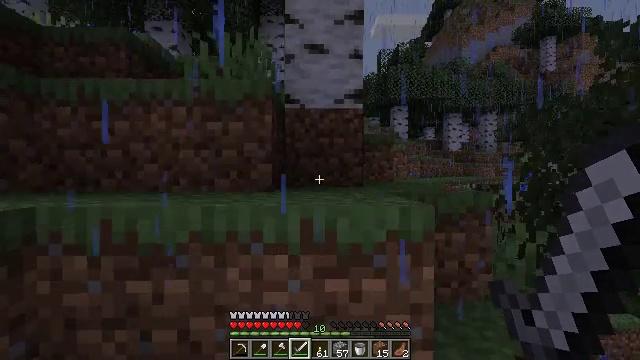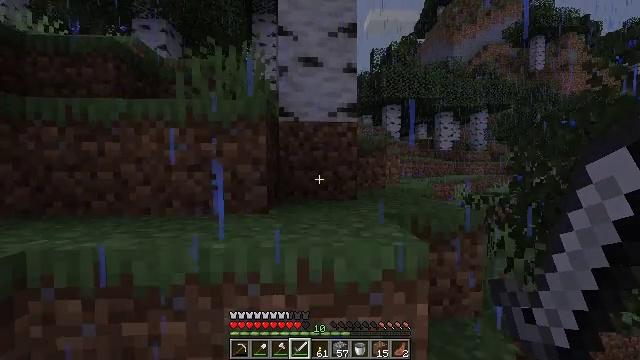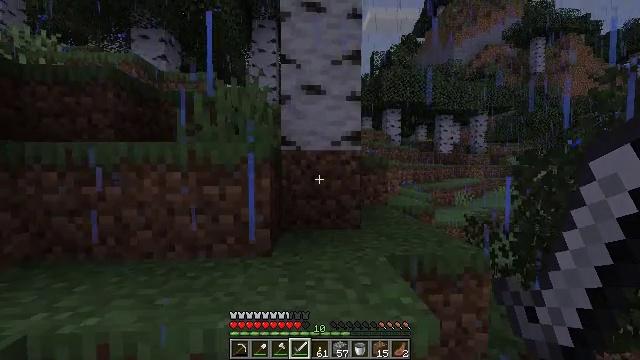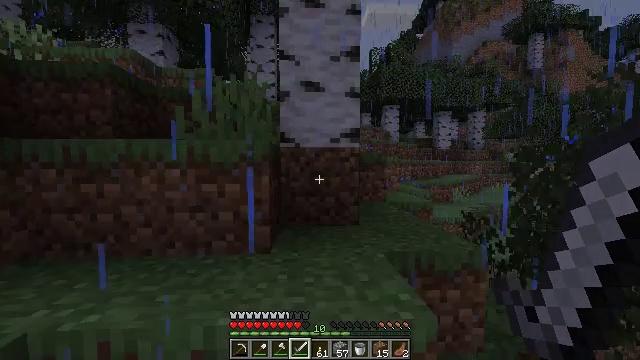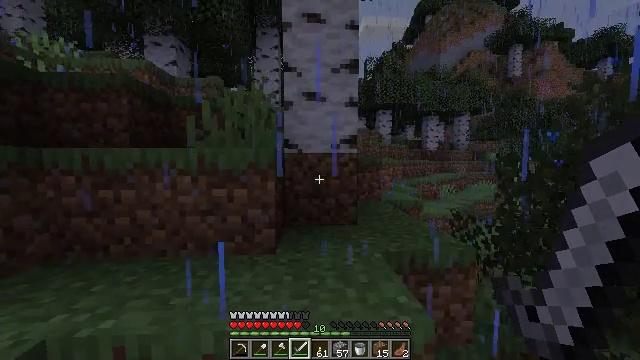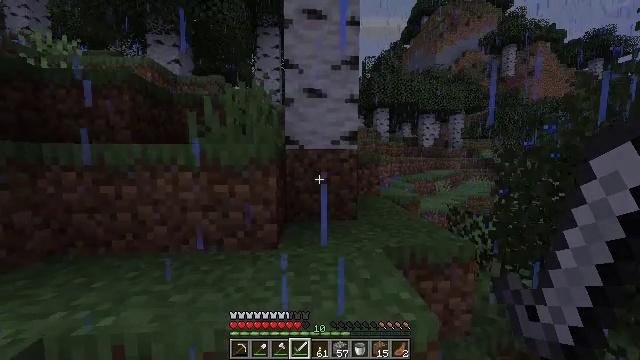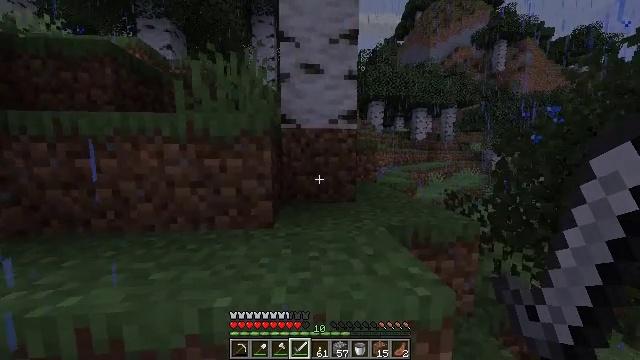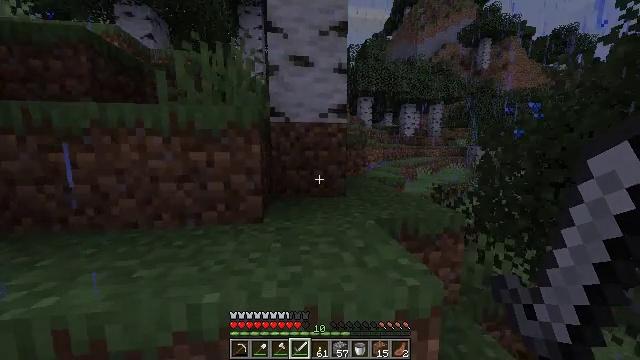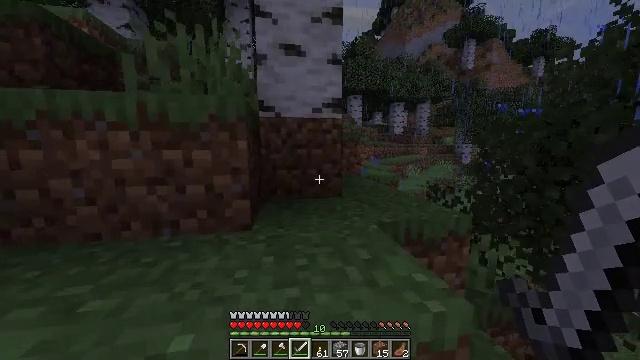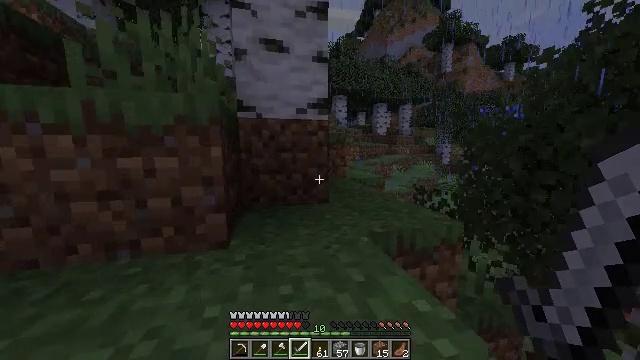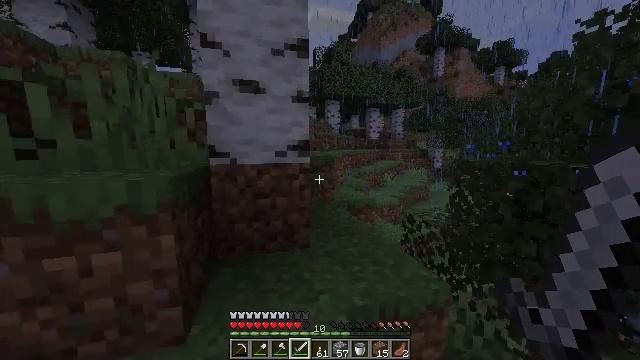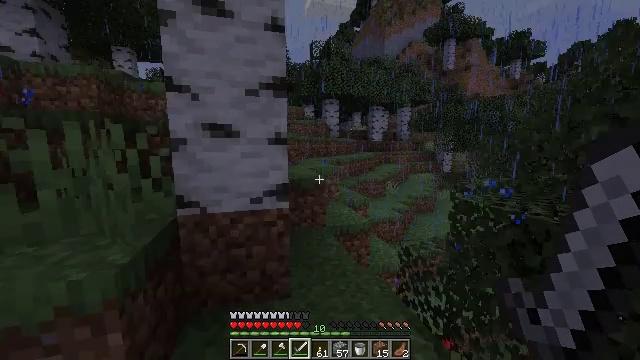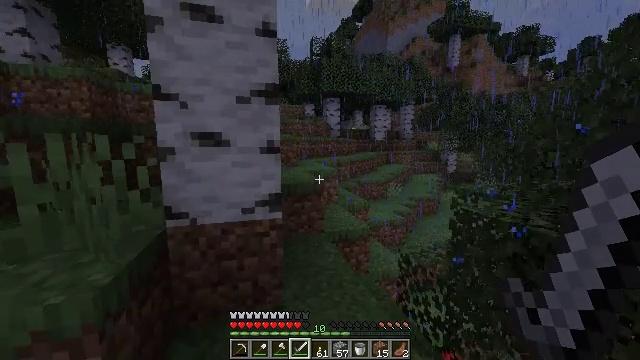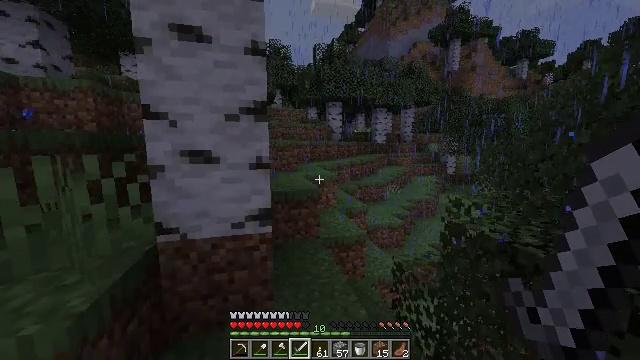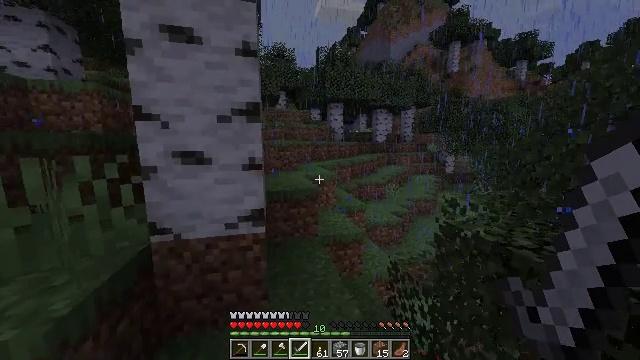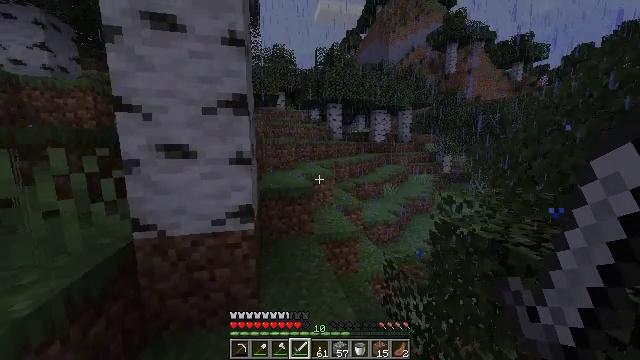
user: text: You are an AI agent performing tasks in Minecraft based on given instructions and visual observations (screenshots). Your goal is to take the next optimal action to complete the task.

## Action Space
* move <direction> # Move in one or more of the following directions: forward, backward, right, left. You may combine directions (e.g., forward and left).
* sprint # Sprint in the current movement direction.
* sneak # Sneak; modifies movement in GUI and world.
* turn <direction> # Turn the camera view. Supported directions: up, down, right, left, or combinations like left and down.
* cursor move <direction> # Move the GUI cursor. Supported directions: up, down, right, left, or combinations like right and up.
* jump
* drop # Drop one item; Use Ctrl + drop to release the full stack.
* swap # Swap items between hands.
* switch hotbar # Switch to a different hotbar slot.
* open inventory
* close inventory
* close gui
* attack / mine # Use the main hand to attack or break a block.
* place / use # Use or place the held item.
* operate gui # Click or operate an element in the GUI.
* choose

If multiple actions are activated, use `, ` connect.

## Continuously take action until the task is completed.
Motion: motion action
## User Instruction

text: Clear birch leaves to get saplings.
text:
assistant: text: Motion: move forward, sprint, turn right and down, jump
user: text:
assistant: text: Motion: move forward, sprint, jump
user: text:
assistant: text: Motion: move forward, sprint, jump
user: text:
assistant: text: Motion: move forward, sprint, jump
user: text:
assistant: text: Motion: move forward, sprint, jump
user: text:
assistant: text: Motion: move forward, sprint, turn right and down, jump
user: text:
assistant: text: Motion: move forward, sprint, turn right and down, jump
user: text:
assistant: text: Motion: move forward, sprint, turn right, jump
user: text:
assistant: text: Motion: move forward and move right, sprint, turn right, jump
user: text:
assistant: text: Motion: move forward and move right, sprint, turn right, jump
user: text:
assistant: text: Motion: move forward and move right, sprint, jump
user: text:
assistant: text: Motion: move forward and move right, sprint, jump
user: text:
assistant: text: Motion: move forward, sprint, turn left, jump
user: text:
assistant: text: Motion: move forward, sprint, jump
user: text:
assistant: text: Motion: move forward, sprint, jump
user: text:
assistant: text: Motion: move forward, sprint, jump
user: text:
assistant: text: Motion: move forward, sprint, jump
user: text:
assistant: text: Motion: move forward, sprint, jump
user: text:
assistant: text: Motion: move forward, sprint, jump
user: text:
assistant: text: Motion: move forward, sprint, jump
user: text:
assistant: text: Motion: move forward, sprint, jump
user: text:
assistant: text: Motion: move forward, sprint, turn left and up, jump
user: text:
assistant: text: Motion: move forward, sprint, turn left and up, jump
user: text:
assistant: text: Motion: move forward, sprint, turn left and up, jump
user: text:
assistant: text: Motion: move forward, sprint, turn left, jump
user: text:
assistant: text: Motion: move forward, sprint, jump
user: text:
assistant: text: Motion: move forward, sprint, turn left, jump
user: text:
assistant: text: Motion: move forward, sprint, jump
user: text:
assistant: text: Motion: move forward, sprint, jump
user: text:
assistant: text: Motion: move forward, sprint, jump